Question: I'm trying with little success to pass a PHP array to the following function.
'''
$recipients = array();
$recipients['6c2f7451-bac8-4cdd-87ce-45d55d152078'] = 5.00;
$recipients['8c2f3421-bac8-4cdd-87ce-45d55d152074'] = 10.00;
$originator = '5630cc6d-f994-43ff-abec-1ebb74d39a3f';
$params = array($originator, $recipients);
pg_query_params(_conn, 'SELECT widgetallocationrequest($1, $2)', $params);
$results = pg_fetch_all(pg_query_params);
...
'''
The function accepts an array of a custom type:
'''
CREATE TYPE widgetallocationrequest AS (id uuid, amount numeric(13,4));
'''
and enumeraties each item and performs an action:
'''
CREATE FUNCTION distributeWidgets(pid uuid, precipients widgetallocationrequest[])
RETURNS BOOLEAN AS
$BODY$
{
FOREACH v_recipient IN ARRAY precipients
LOOP
...do something
END LOOP;
}
RETURN TRUE;
END;
$BODY$
LANGUAGE plpgsql VOLATILE STRICT
COST 100;
***(if the specific code sample contains errors it's only pseudocode, i'm really just looking for the best way to pass a php array to a postgres custom type array as a parameter so it can be enumerated in the postgres function)***
'''
Update:
I'm able to successfully call the function from postgres directly (not from PHP) with the following:
'''
SELECT distributeWidgets('5630cc6d-f994-43ff-abec-1ebb74d39a3f',
ARRAY[('ac747f0e-93d4-43a9-bc5b-09df06593239', '5.00'), ('8c2f3421-bac8-4cdd-87ce-45d55d152074', '10.00')]::widgetallocationrequest[]);
'''
But still not sure how to translate from this postgres example back into PHP
I've tried suggestions below and the output from the referenced functions yields the following error:

string from function is as follows:
'''
'SELECT account.hldtoexpalloc('0d6311cc-0d74-4a32-8cf9-87835651e1ee', '0124a045-b2e8-4a9f-b8c4-43b1e4cf638d', '{{"6c2f7451-bac8-4cdd-87ce-45d55d152078",5.00},{"8c2f3421-bac8-4cdd-87ce-45d55d152074",10.00}}')'
'''
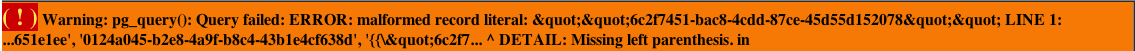
Answer: : I just noticed that you don't just need arrays, you need to use arrays of composite types. Ick. I've never needed to work with them, so I had to do a bit of checking.
It seems that the correct PostgreSQL syntax for an array of 'widgetallocationrequest' would be:
'''
'{"(8c2f3421-bac8-4cdd-87ce-45d55d152074,10.0000)","(6c2f7451-bac8-4cdd-87ce-45d55d152078,5.0000)"}'::widgetallocationrequest[]
'''
See how each composite-type row is enclosed in '"(col1,col2)"' within the array '{a,b,c}' container?
Here's a PostgreSQL SQL example of how I created the value:
'''
-- Create the array of composites from a VALUES() statement
--
SELECT array_agg(x::widgetallocationrequest)
FROM (VALUES
('8c2f3421-bac8-4cdd-87ce-45d55d152074',10.00),
('6c2f7451-bac8-4cdd-87ce-45d55d152078',5.00)
) x;
'''
... and how I verified it was valid:
'''
-- Unpack it back into a row-set of columns
SELECT * FROM unnest('{"(8c2f3421-bac8-4cdd-87ce-45d55d152074,10.0000)","(6c2f7451-bac8-4cdd-87ce-45d55d152078,5.0000)"}'::widgetallocationrequest[]);
'''
Now, PHP's driver for Pg doesn't even support arrays, let alone arrays of composite types, so you're going to have to find someone else who wrote what you want or write it yourself. Writing a reliable parser will be "fun" and not a productive use of time.
Let's take another approach: produce a query that lets you call the function sanely by doing the conversion to a 'widgetallocationrequest[]' inside PostgreSQL.
Here's a dummy function with the same arguments as your real one that we'll use as a call target:
'''
CREATE OR REPLACE FUNCTION distributeWidgets(pid uuid, precipients widgetallocationrequest[]) RETURNS boolean AS $$
SELECT 't'::boolean;
$$ LANGUAGE 'sql';
'''
You can see that it can be called with the array-of-composites syntax that's giving you so much trouble:
'''
SELECT distributewidgets(null, '{"(8c2f3421-bac8-4cdd-87ce-45d55d152074,10.0000)","(6c2f7451-bac8-4cdd-87ce-45d55d152078,5.0000)"}');
'''
... but ideally you want to avoid producing anything that horrible from PHP, and the driver is missing important features so it can't do it for you.
Instead, you can use a 'TEMPORARY' table to produce the arguments, 'INSERT' each argument row into the table with regular parameterized 'INSERT's, and then execute a query to execute the function.
'''
BEGIN;
CREATE TEMPORARY TABLE dw_args ( id uuid, amount numeric(13,4) );
-- Use proper parameterized INSERTs from PHP, this is just an example
INSERT INTO dw_args(id,amount) VALUES ('8c2f3421-bac8-4cdd-87ce-45d55d152074',10.00);
INSERT INTO dw_args(id,amount) VALUES ('6c2f7451-bac8-4cdd-87ce-45d55d152078',5.00);
SELECT distributewidgets(null, array_agg(ROW(x.*)::widgetallocationrequest))
FROM dw_args x;
DROP TABLE dw_args;
COMMIT;
'''
: The following is vulnerable to <URL>.
If for some reason it's absolutely necessary to run it all in one statement, you can instead produce a query with a 'VALUES' set from PHP and convert that into a 'widgetallocationrequest[]' using a PostgreSQL query. I demonstrated it above, but here's how to combine it with a call to 'distributeWidgets(...)':
'''
SELECT distributewidgets(null, array_agg(x::widgetallocationrequest))
FROM (VALUES
('8c2f3421-bac8-4cdd-87ce-45d55d152074',10.00),
('6c2f7451-bac8-4cdd-87ce-45d55d152078',5.00)
) x;
'''
That's something you can build pretty easily in PHP using string manipulation, so long as you're really careful about <URL>.
Please use the temporary table approach if at all possible.
See also <URL>